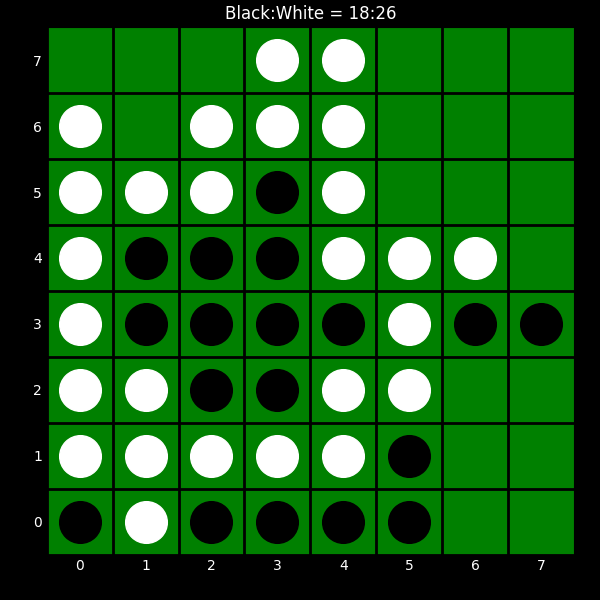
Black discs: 18
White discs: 26